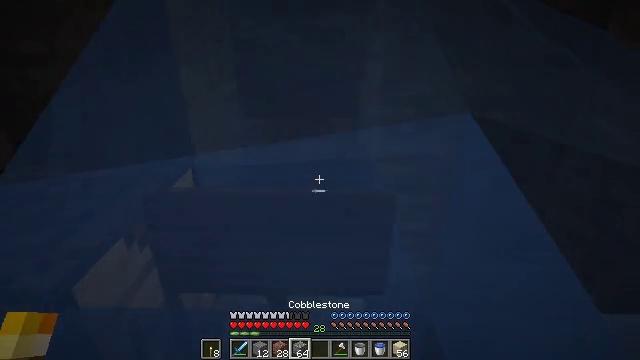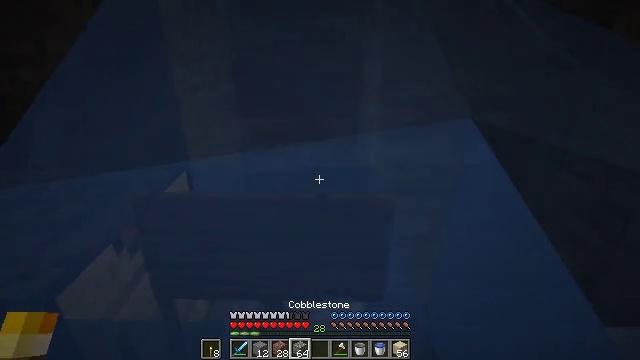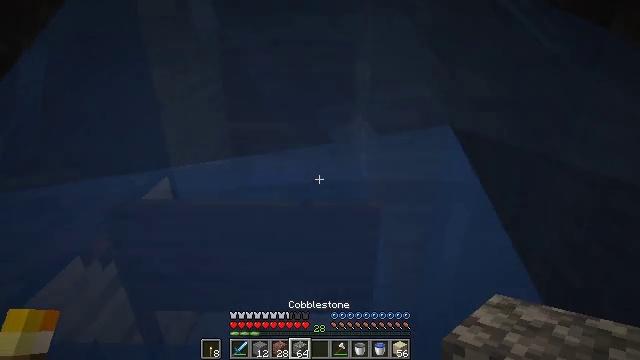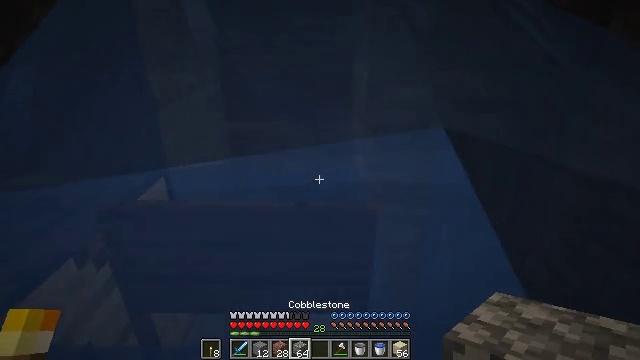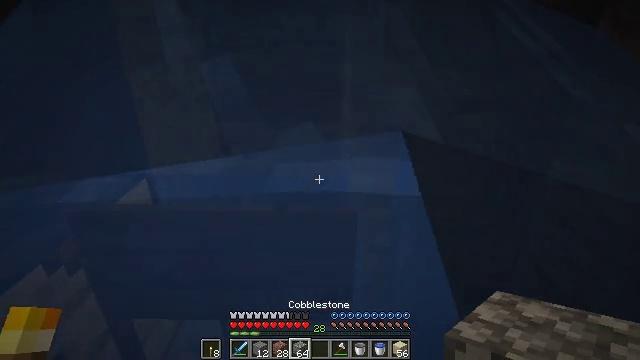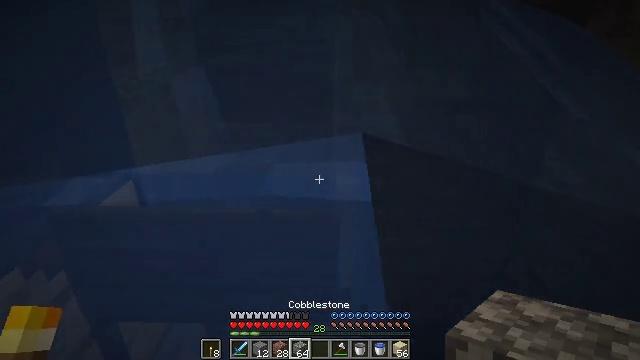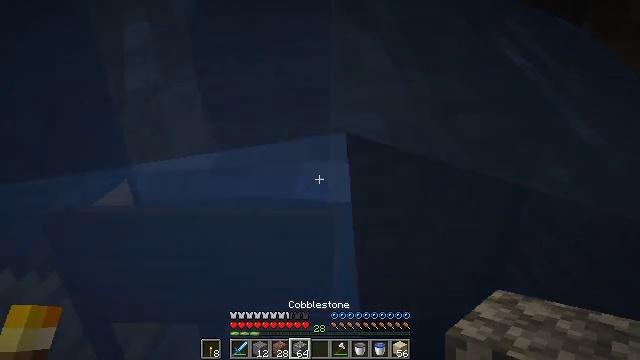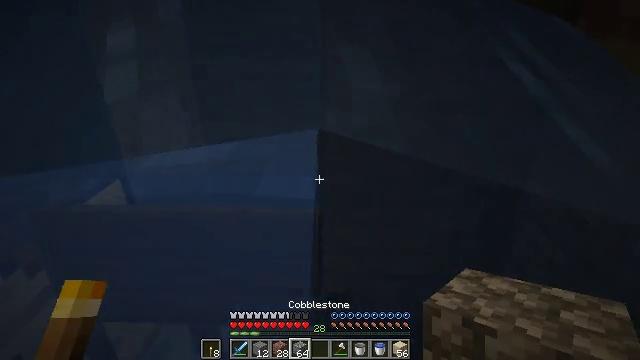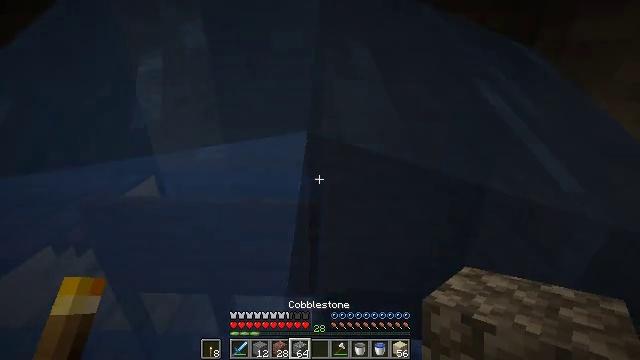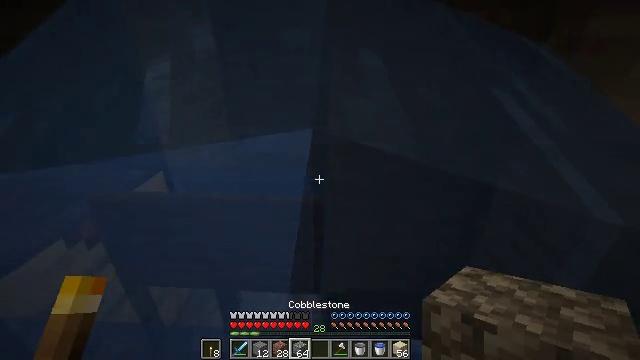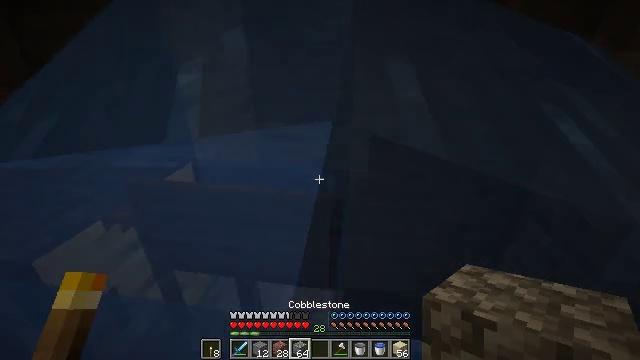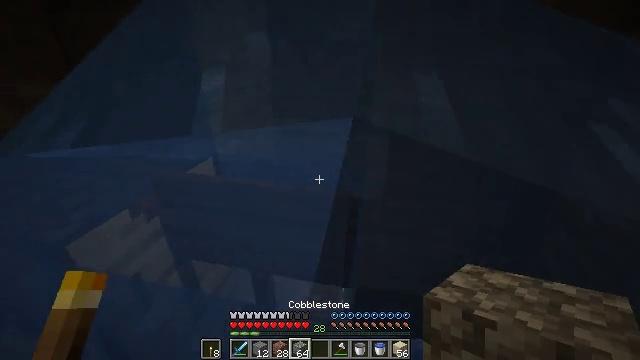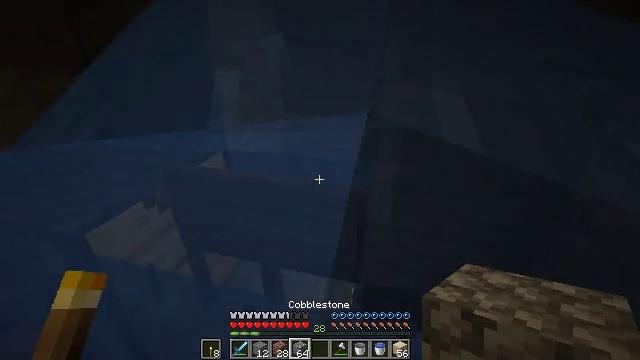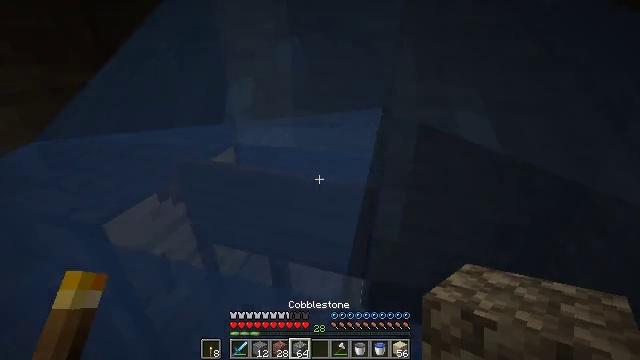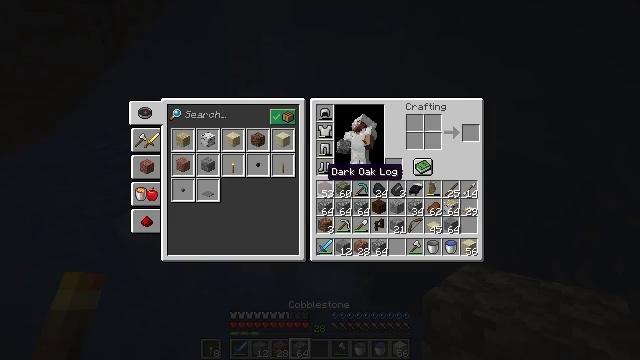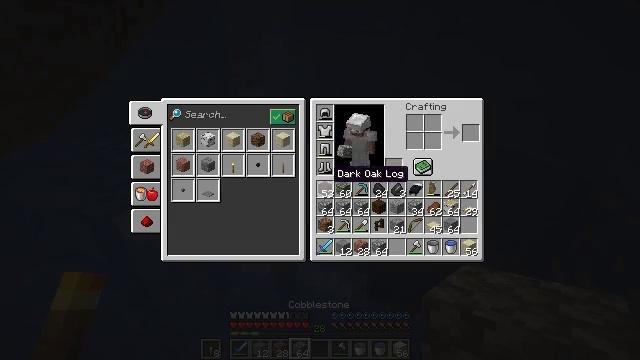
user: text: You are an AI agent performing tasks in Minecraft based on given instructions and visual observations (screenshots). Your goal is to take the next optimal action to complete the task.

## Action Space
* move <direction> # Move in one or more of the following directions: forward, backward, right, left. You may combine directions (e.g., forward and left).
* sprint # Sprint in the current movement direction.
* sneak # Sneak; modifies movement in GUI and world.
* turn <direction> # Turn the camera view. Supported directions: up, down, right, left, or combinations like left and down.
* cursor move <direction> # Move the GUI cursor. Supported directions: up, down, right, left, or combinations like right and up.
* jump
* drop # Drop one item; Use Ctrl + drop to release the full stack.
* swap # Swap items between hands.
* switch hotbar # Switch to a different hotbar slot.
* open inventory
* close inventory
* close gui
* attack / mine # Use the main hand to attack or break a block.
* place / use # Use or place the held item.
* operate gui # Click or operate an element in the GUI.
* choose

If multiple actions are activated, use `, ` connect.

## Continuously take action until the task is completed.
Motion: motion action
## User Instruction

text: Attack the dark oak sign to dismantle it.
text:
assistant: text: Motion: no_op
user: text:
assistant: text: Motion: no_op
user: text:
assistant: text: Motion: no_op
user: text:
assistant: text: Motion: no_op
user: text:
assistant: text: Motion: no_op
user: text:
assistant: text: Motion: move left
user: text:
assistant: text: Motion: move left
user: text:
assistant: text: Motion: move left
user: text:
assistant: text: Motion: move left, turn left
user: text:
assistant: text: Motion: move left, turn left
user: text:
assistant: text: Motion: move left, turn left
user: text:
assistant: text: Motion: move left, turn left
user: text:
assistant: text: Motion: move left, turn left
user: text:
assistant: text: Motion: move left, open inventory
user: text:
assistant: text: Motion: move left, open inventory
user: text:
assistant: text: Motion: move left, turn right and down, open inventory
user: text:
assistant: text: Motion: move left, turn right
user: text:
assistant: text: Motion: move left, turn right
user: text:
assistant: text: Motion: move left, turn right
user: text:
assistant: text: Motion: move left, turn right and down
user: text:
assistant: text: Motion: turn right and down
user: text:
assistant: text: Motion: no_op
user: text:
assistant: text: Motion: no_op
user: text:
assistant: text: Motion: no_op
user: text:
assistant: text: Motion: no_op
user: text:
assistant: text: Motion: turn left
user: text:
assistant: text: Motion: turn left
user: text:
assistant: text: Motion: turn left
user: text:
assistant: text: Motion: turn left and up
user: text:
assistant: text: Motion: turn left